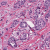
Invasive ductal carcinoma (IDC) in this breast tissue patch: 0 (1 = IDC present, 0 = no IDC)